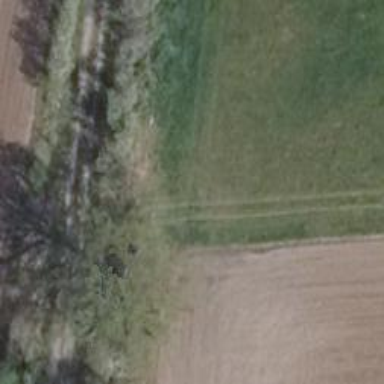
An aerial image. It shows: Row of deciduous broadleaved trees.